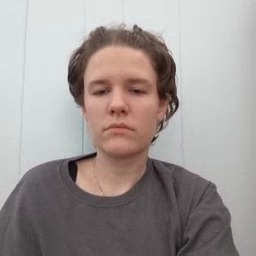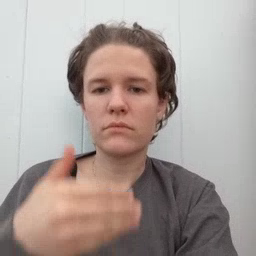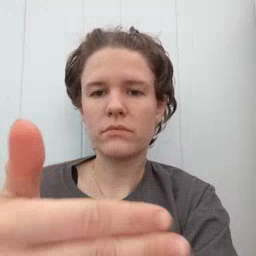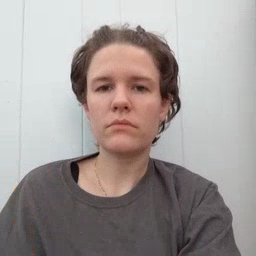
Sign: after